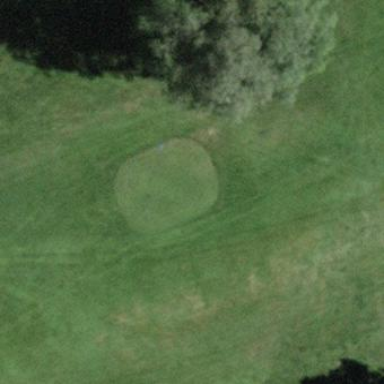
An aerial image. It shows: Grassy area designated as golf tee.